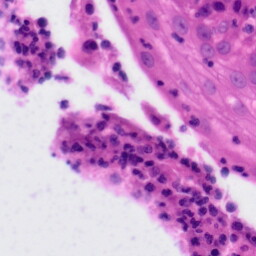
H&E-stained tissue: Tonsil